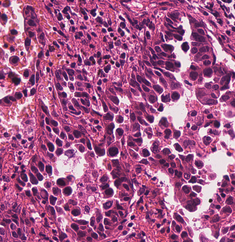
Tumor epithelial tissue: yes
Tumor-associated stroma tissue: yes
Normal tissue: no